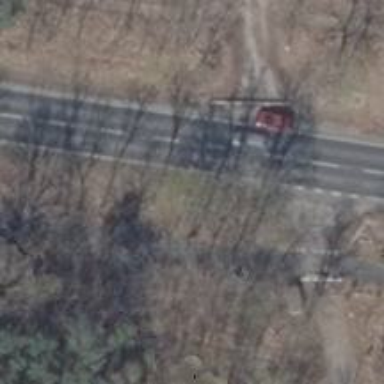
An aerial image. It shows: Tertiary road with asphalt surface.